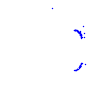
Particle: kaon